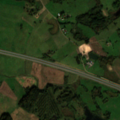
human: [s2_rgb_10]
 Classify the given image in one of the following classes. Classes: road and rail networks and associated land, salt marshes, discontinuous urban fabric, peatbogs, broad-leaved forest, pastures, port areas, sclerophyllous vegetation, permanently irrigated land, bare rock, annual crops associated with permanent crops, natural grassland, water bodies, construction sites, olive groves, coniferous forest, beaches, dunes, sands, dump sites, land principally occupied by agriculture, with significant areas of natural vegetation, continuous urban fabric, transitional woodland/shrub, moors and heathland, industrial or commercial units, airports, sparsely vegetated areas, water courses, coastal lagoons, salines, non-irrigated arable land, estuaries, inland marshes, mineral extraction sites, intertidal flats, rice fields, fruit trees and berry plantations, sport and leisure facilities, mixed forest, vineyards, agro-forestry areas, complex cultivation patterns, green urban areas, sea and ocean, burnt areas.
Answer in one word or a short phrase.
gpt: non-irrigated arable land, pastures, land principally occupied by agriculture, with significant areas of natural vegetation, broad-leaved forest, mixed forest, transitional woodland/shrub